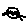
Label: cat